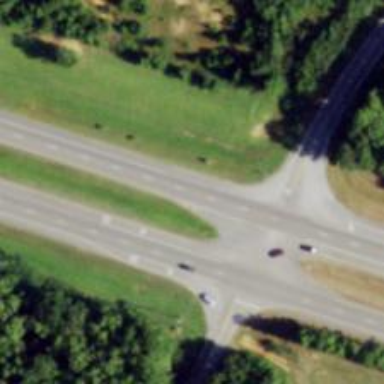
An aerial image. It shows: Primary highway with asphalt surface that includes dual carriageway.